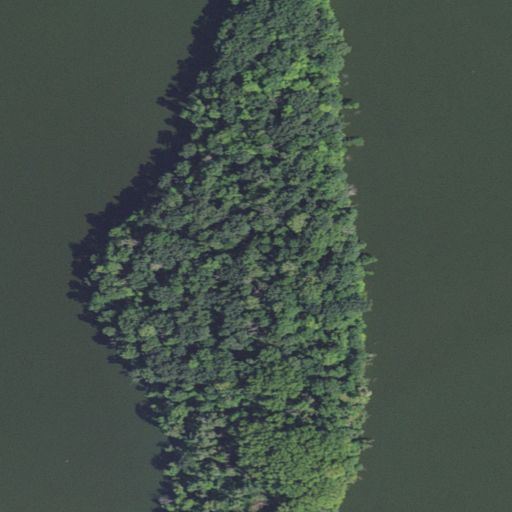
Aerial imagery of island in Wisconsin named Koch Island containing open water, deciduous forest, herbaceous wetlands, woody wetlands, and grassland